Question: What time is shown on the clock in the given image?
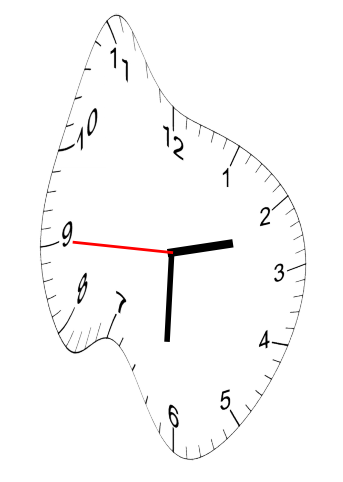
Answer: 02:30:45